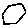
Label: hexagon